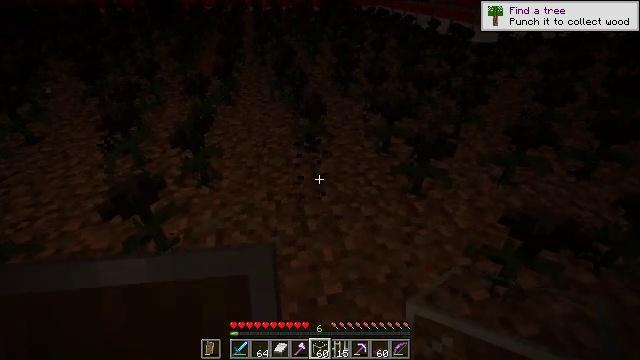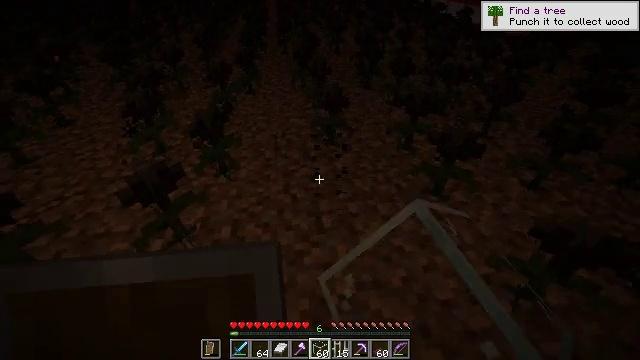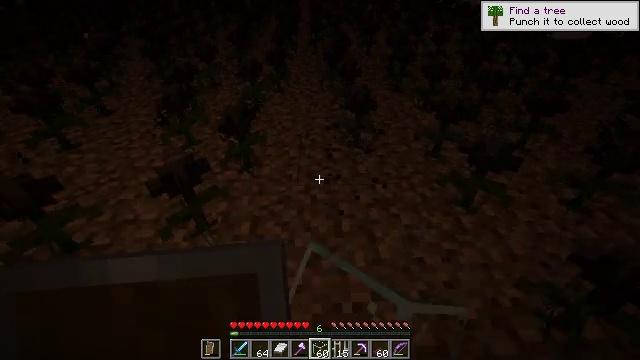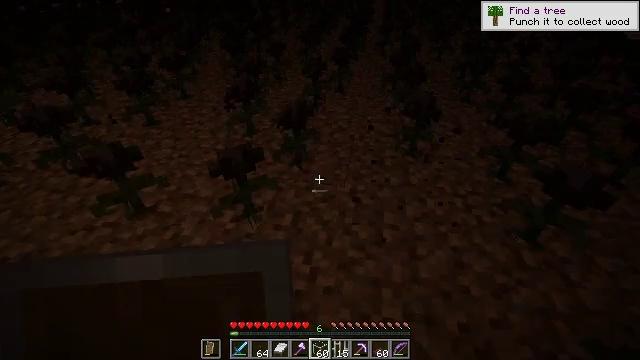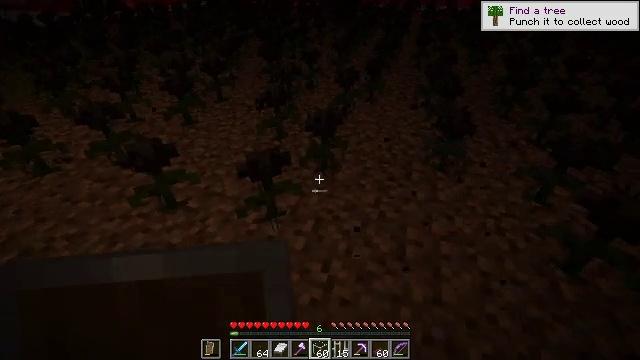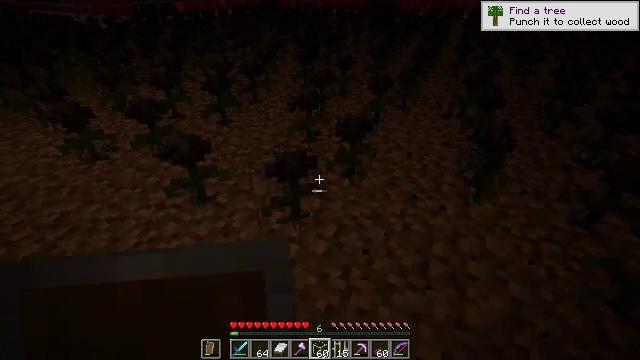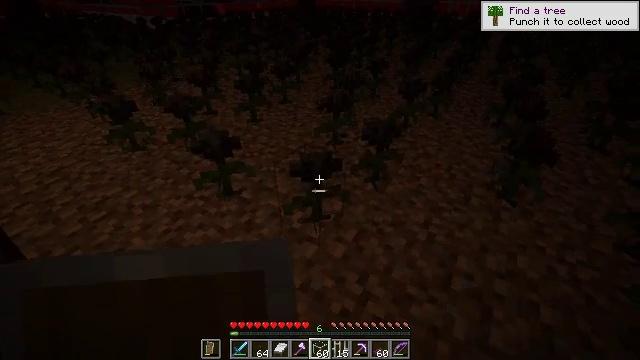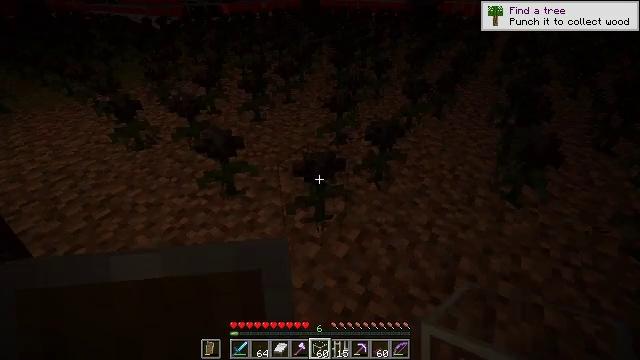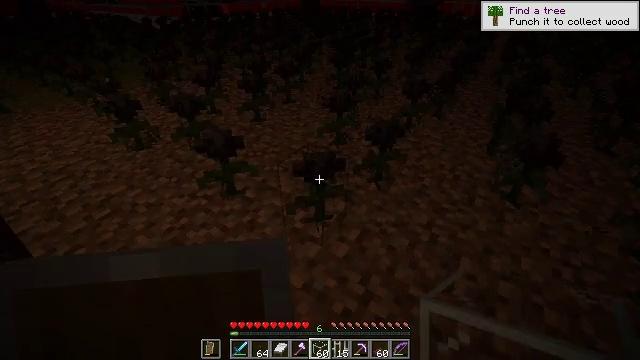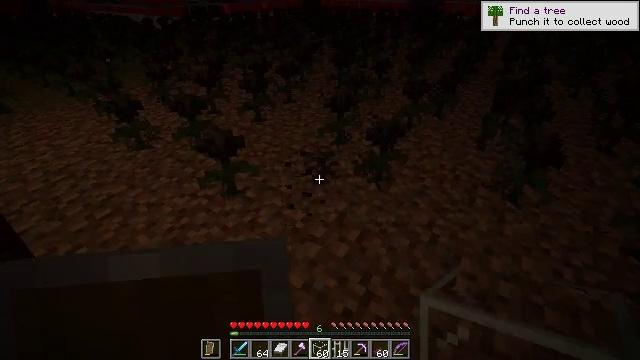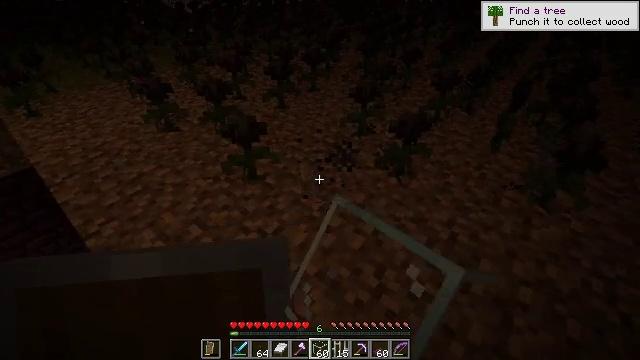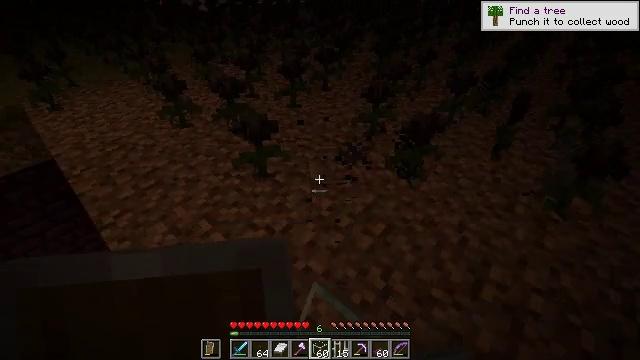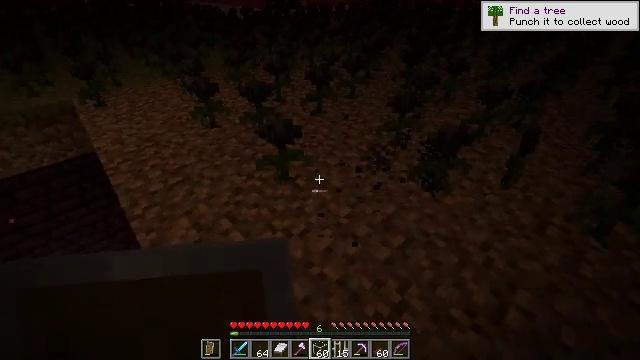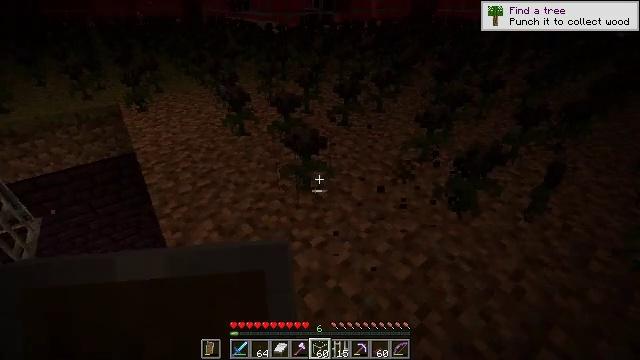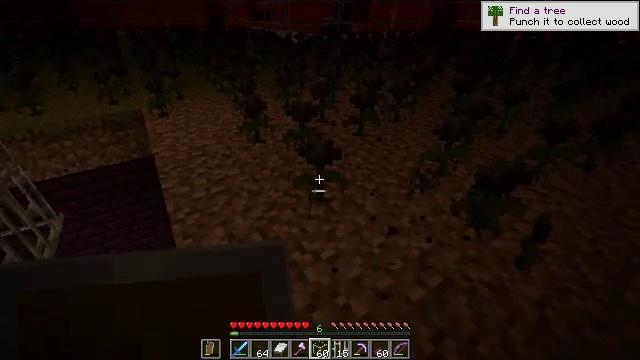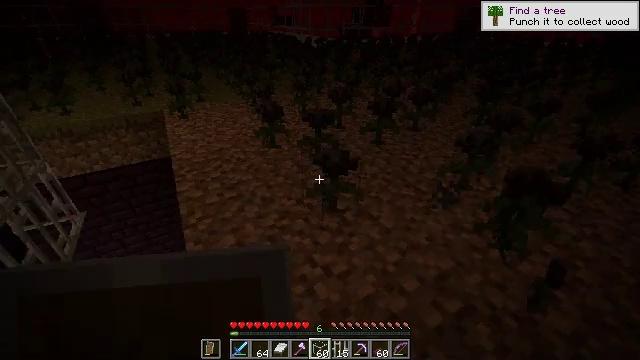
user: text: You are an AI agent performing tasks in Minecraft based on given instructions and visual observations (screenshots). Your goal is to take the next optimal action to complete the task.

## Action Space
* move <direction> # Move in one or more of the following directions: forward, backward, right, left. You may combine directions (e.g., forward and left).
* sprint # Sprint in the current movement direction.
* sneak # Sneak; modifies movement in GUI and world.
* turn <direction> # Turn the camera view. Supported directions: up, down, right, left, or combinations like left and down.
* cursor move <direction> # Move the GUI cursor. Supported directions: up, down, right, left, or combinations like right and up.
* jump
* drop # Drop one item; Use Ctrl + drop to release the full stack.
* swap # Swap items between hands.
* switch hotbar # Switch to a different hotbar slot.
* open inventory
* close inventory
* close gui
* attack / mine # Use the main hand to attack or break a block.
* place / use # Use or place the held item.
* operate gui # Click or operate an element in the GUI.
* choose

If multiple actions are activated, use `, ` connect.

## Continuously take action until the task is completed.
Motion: motion action
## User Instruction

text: Mine the wither rose with caution.
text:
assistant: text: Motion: turn left and down, attack / mine
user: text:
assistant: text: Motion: turn left, attack / mine
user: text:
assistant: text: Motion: turn left
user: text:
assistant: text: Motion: turn left and up
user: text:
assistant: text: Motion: turn left and up
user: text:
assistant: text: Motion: turn left
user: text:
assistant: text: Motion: no_op
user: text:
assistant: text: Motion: no_op
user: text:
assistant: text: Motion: attack / mine
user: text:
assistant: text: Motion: turn left and down, attack / mine
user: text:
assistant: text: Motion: turn left
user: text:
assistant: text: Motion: turn left and up
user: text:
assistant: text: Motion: turn left and up
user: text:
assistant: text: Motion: move forward, turn left and up
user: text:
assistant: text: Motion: move forward, turn left
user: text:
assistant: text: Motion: move forward, turn left
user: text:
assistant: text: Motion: turn down, attack / mine
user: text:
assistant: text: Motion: attack / mine
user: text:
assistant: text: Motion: no_op
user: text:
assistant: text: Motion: no_op
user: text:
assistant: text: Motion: turn left and up
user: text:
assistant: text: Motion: no_op
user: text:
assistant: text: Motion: no_op
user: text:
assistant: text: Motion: turn down
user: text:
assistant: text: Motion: move forward, turn up
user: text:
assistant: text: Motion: move forward
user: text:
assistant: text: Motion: move forward
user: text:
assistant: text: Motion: move forward
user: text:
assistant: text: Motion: attack / mine
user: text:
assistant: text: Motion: turn left, attack / mine